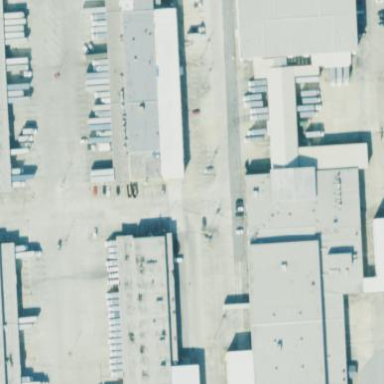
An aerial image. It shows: Warehouse building.